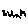
Label: sun